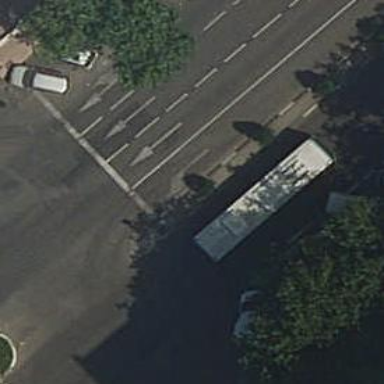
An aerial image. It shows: Road with traffic signals.